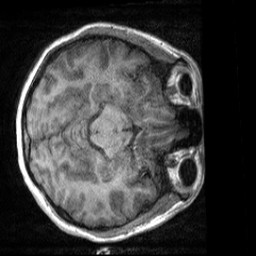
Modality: T1w
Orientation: axial
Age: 22
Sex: female
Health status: healthy
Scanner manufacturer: siemens
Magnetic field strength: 3 T
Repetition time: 2 s
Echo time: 0.00232 s